Question: My favorite Python shell is <URL> and I want to use it with Python 3.2. I've used the "add interpreter" DreamPie app and added Python 3.2. When opening the Python 3.2 DreamPie instance I get the following error message:

Indeed, Python 3.2 isn't mentioned on the DreamPie website as supported, but I still want to know if there's a way to make it work anyway.
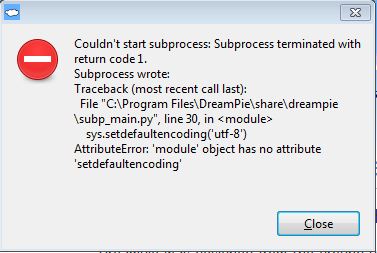
Answer: A quick search of the DreamPie issues found <URL> which contains the following workaround in the first comment:
> To fix the issue edit '\dreampie\subp_main.py', replace:'''
sys.setdefaultencoding('utf-8')
'''
with:'''
import platform
if not "3.2" in platform.python_version():
sys.setdefaultencoding('utf-8')
'''
Tested on WindowsXP SP3, both Python2.7 and Python3.2 can be used with
this fix.
There are a number of other suggested workarounds in later comments.
A fix for this issue has already been committed but is not in a stable release as far as I can tell.